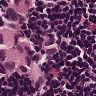
Metastatic tissue present: yes